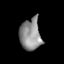
Tissue: lung
Cell type: Epithelial cells
Senescence score: 0.2334
Nuclear area (px): 660
Mean DAPI intensity: 141.476